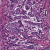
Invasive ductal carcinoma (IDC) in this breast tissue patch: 1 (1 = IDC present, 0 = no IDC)